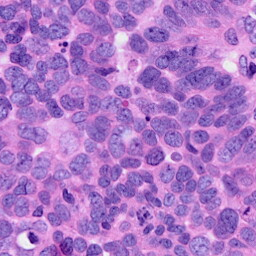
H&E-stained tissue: Ovarian